Question: I've installed Python 3.10.2 on Windows 10, x64. It's added to path and I don't have any other version of Python on my computer. But when I'm trying to check python version using 'python -v' in 'cmd', it only outputs "Python".

Moreover, such commands as 'python setup.py build' won't work.
What's wrong with it?
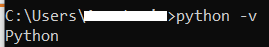
Answer: I found out that to use 'python setup.py command' you have to write a full path to your python interpreter executable file and then write 'setup.py build'.
So the result would look like this:
'''
C:\some_directory_with_your_setup_file>C:\Users\User\AppData\Local\Programs\Python\Python310\python.exe setup.py build
'''
And then it works just fine.
I also want to point out that this problem can occur if you got your Python interpreter from anywhere but MsStore.